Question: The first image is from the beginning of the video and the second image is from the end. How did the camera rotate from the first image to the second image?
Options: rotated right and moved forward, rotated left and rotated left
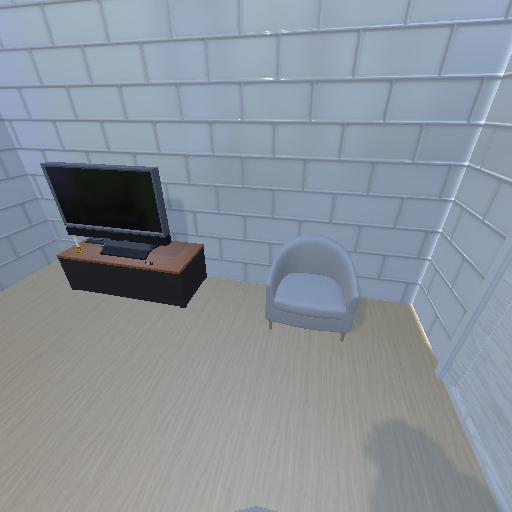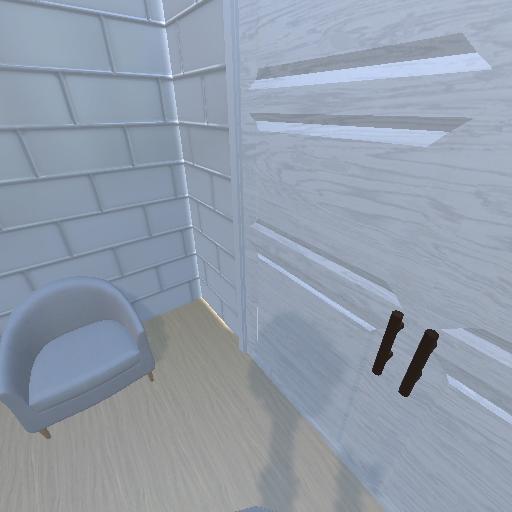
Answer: rotated right and moved forward